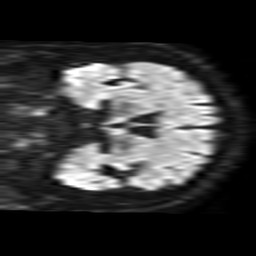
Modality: TRACE
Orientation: coronal
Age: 76
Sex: male
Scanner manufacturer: philips
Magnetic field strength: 1.5 T
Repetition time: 3.657 s
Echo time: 0.06922 s